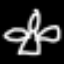
Label: angel